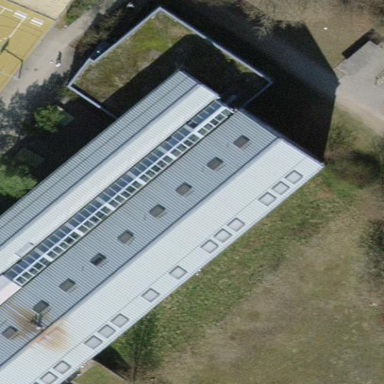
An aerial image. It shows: School building.